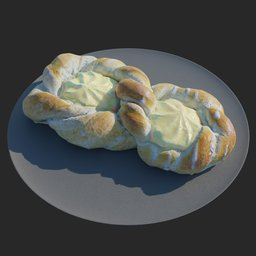
Label: nature